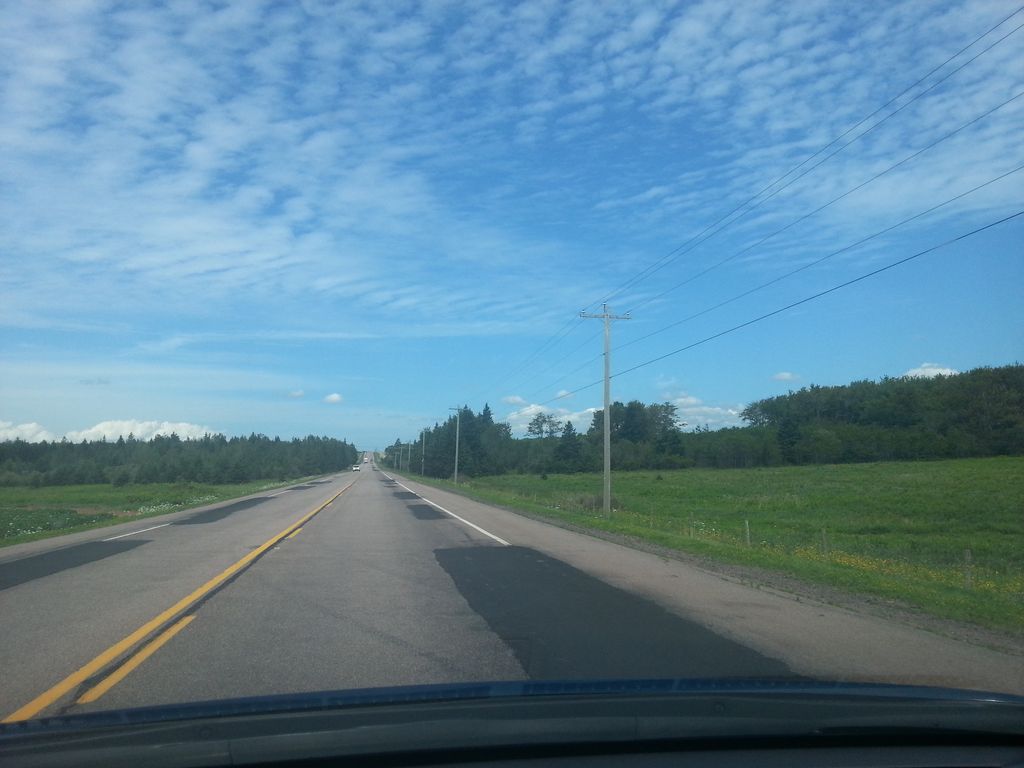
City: charlottetown